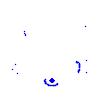
Particle: electron